Field crop: maize
Growth stage: 2
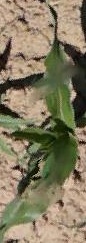
Species: maize